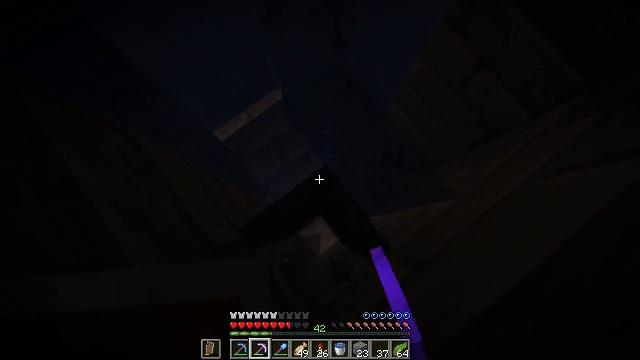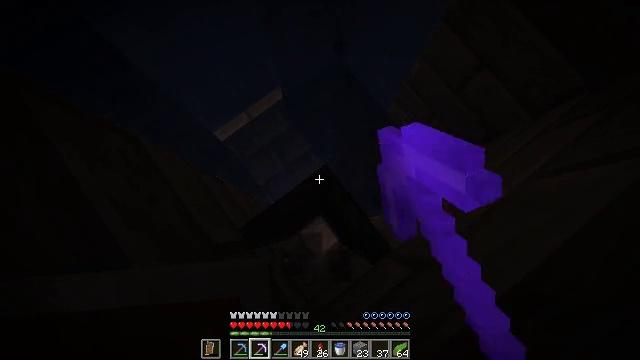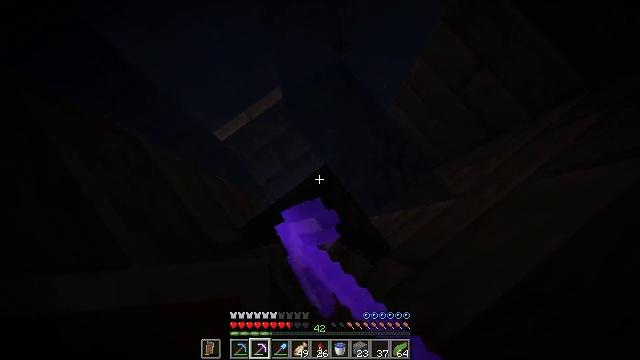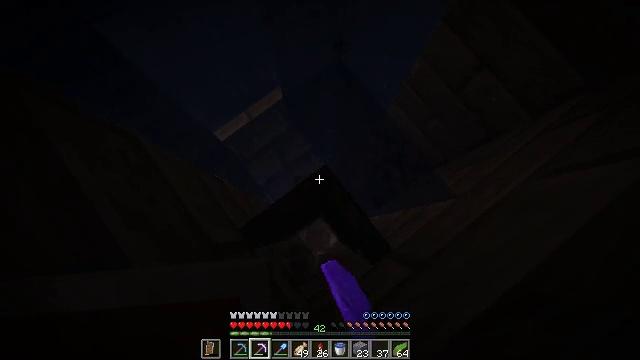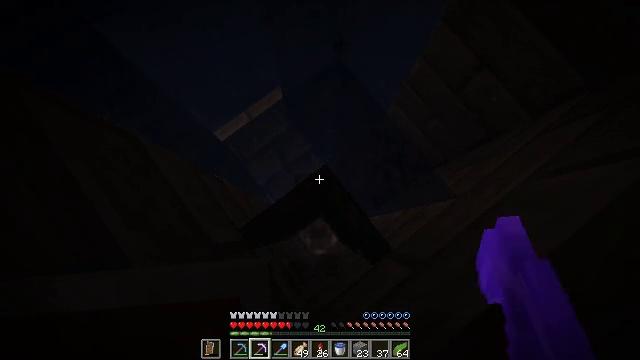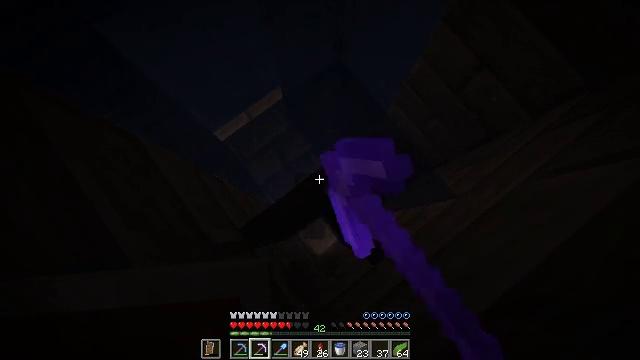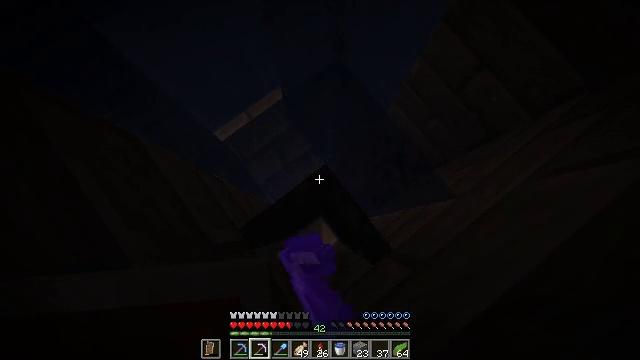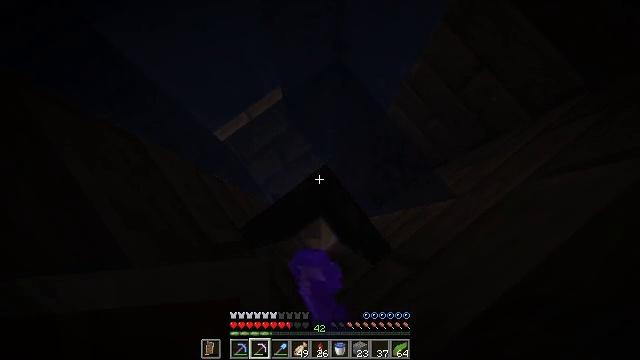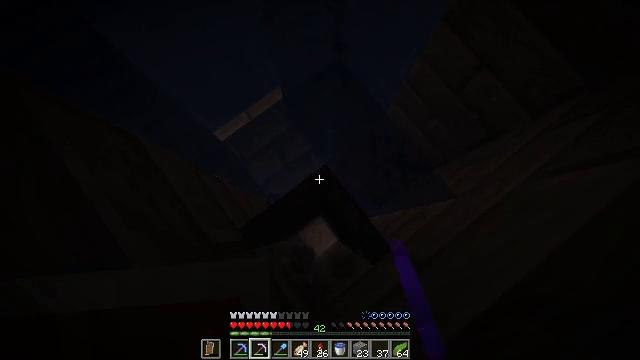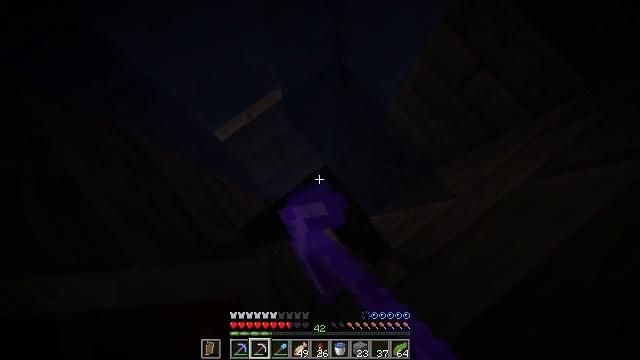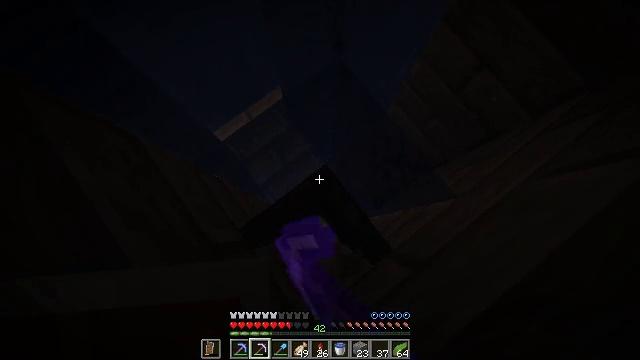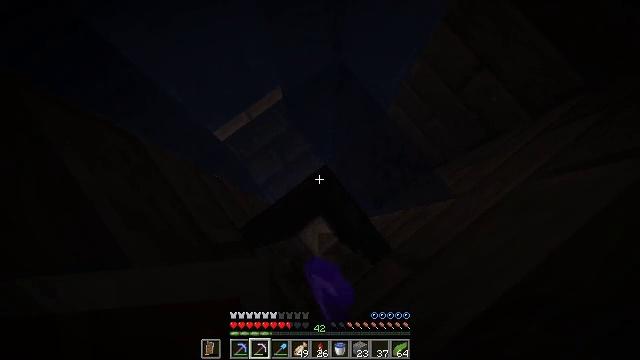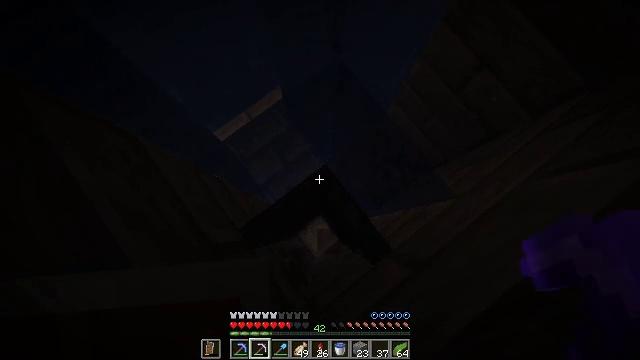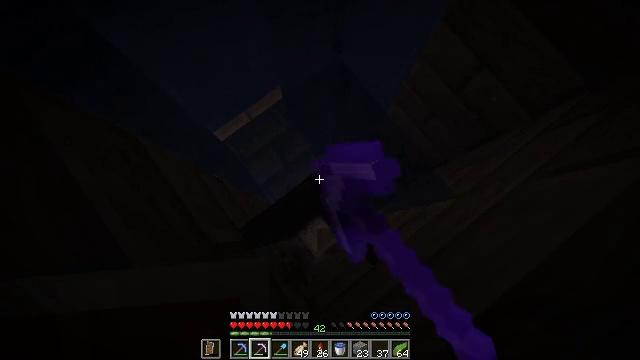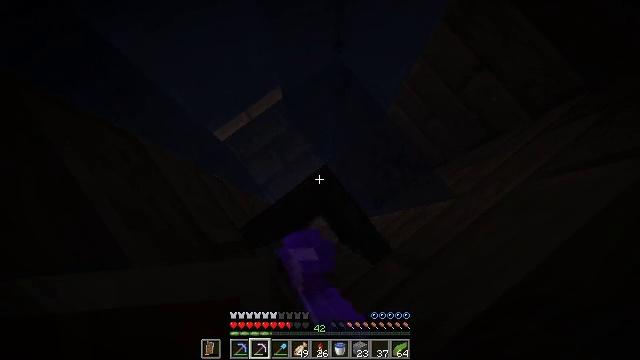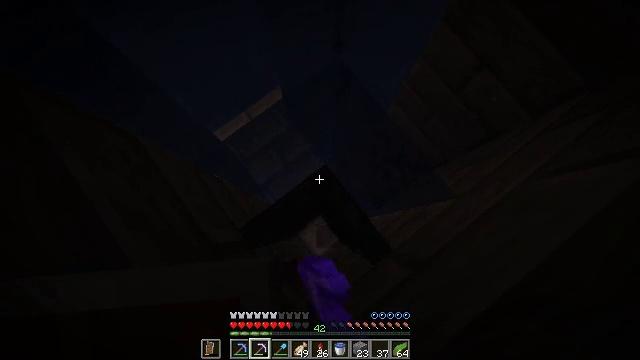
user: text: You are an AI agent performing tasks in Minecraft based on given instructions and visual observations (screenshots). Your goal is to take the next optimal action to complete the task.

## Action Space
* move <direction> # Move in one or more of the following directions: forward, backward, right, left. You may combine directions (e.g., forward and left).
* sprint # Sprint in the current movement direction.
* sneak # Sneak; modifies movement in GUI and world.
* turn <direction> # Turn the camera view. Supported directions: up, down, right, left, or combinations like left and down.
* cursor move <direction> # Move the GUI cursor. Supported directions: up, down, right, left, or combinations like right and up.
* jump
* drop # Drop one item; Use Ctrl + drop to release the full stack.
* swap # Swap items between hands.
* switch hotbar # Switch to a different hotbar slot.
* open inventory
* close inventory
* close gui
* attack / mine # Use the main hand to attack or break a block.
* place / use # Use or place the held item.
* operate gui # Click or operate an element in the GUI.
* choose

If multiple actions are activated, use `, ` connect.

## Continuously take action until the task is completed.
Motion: motion action
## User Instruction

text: Break the black stained glass pane to collect it.
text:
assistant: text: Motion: move back, attack / mine
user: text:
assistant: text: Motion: move back, attack / mine
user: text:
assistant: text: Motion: move back, attack / mine
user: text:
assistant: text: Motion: move back, attack / mine
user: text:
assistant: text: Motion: move back, attack / mine
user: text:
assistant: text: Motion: move back, attack / mine
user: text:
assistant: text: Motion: move back, attack / mine
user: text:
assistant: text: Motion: move back, attack / mine
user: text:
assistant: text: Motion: move back, attack / mine
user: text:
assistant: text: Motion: move back, attack / mine
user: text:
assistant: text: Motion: move back, attack / mine
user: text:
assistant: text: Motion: move back, attack / mine
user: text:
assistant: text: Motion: move back, attack / mine
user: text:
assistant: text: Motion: move back, attack / mine
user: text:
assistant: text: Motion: move back, attack / mine
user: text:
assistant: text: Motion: move back, attack / mine
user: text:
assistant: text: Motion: move back, attack / mine
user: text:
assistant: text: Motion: move back, attack / mine
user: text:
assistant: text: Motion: move back, attack / mine
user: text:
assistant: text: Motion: move back, attack / mine
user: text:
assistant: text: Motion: move back, attack / mine
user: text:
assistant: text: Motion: move back, attack / mine
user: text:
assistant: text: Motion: move back, attack / mine
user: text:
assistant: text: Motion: move back, attack / mine
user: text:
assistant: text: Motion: move back, attack / mine
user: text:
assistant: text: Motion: move back, attack / mine
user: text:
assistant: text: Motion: move back, attack / mine
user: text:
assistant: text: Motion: move back, attack / mine
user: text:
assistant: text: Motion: move back, attack / mine
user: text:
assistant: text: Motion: move back, attack / mine